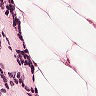
Metastatic tissue present: yes